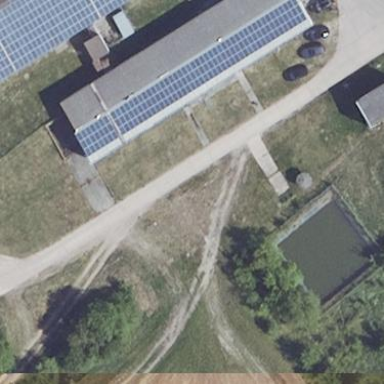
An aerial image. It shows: Farm auxiliary building.